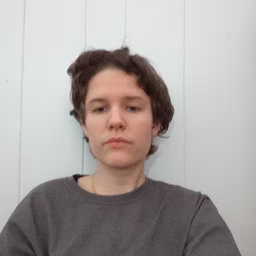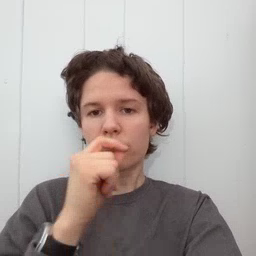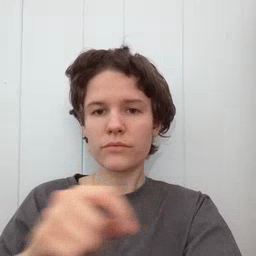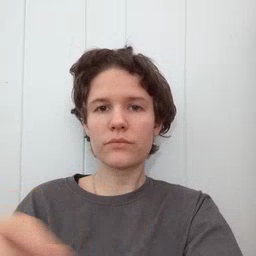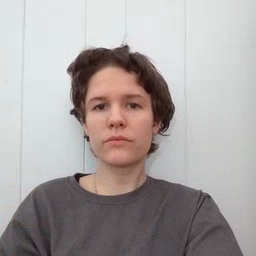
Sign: pen